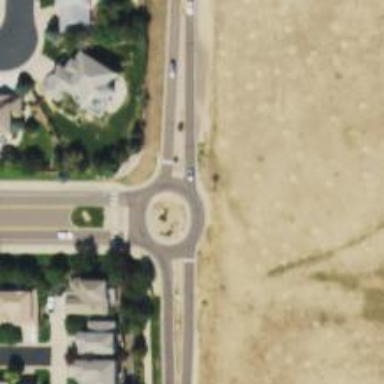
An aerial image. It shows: Secondary road with asphalt surface leading to roundabout.